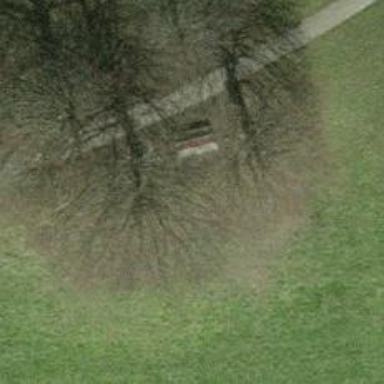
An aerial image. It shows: Bench for seating.